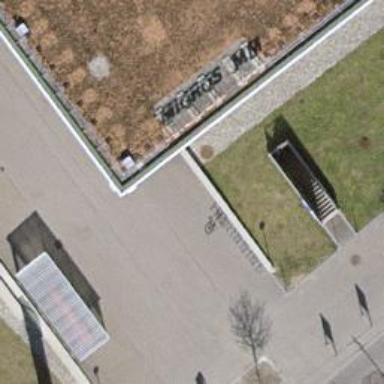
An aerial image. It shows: Bicycle parking area with wall loops.